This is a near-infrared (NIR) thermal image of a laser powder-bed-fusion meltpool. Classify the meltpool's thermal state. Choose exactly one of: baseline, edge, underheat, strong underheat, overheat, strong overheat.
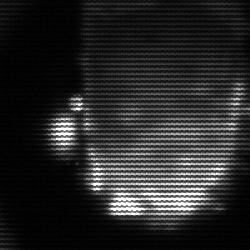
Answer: baseline